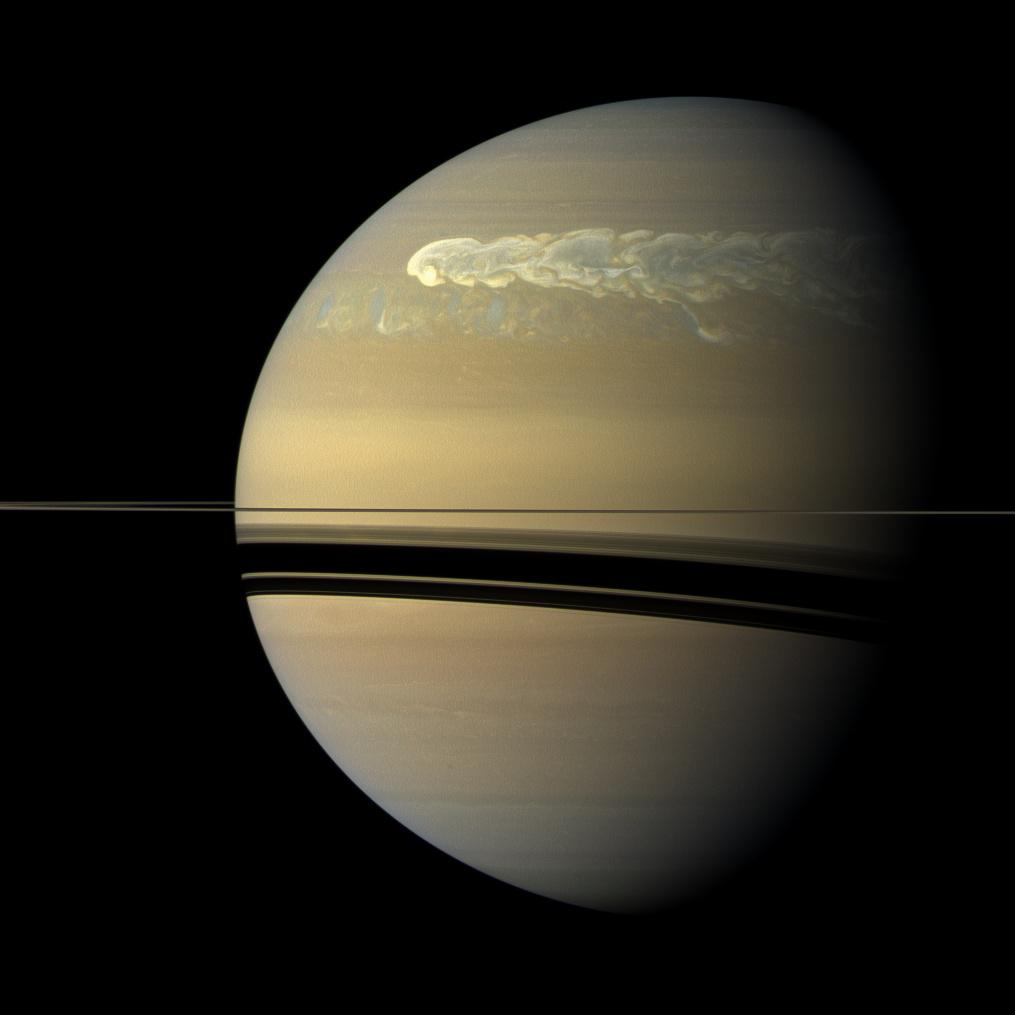
Catching its Tail Saturn, Cassini-Huygens